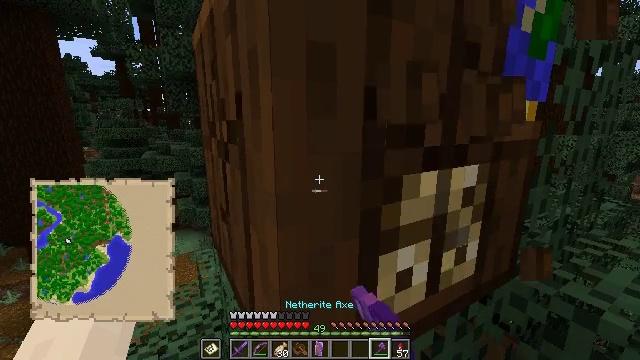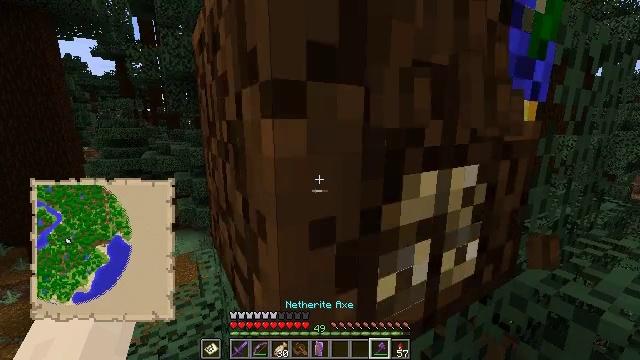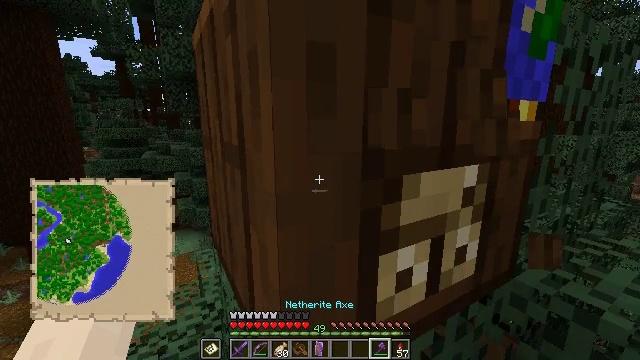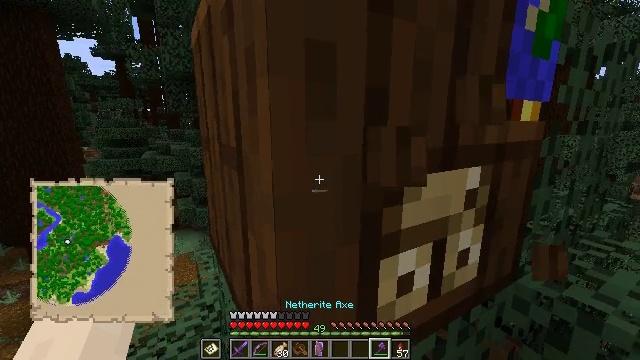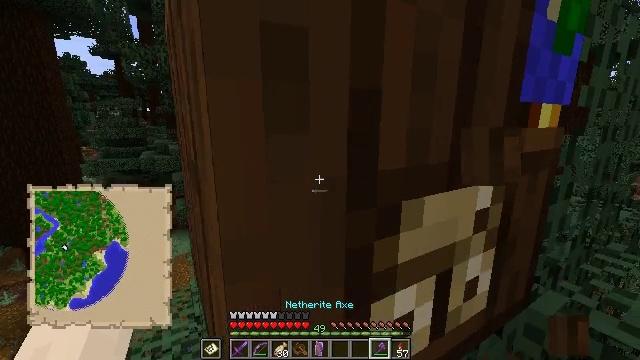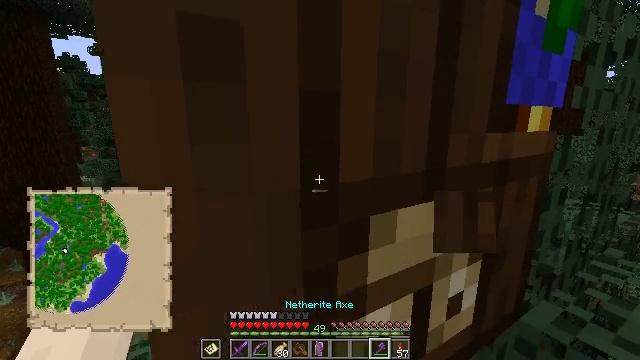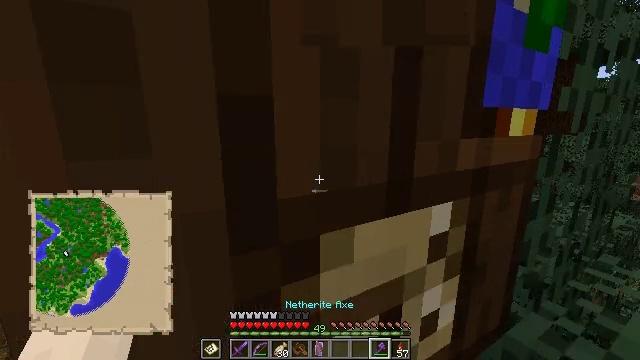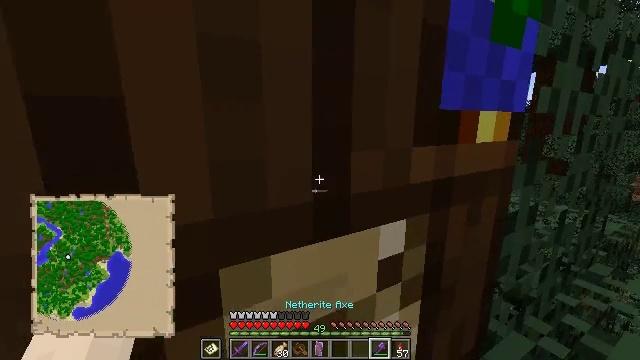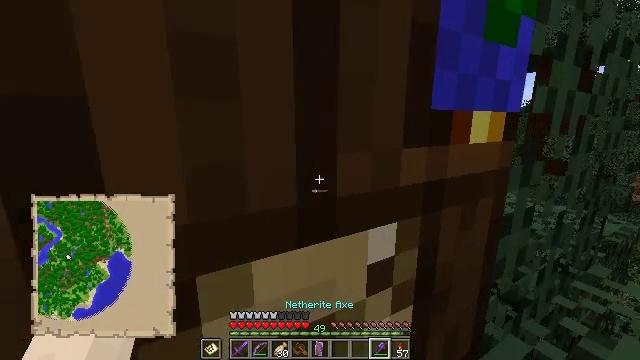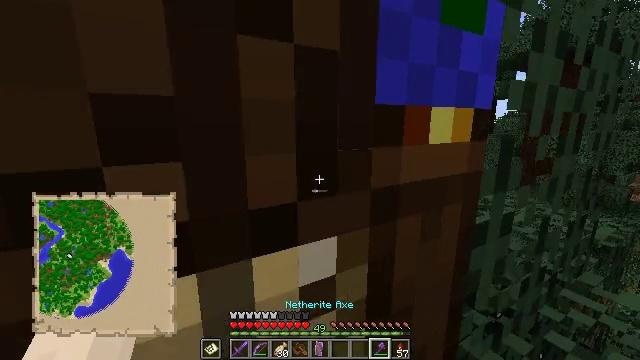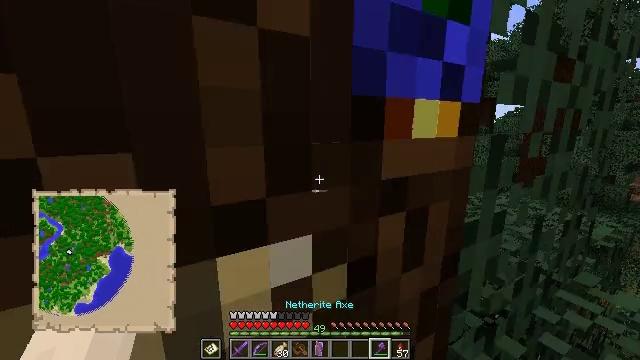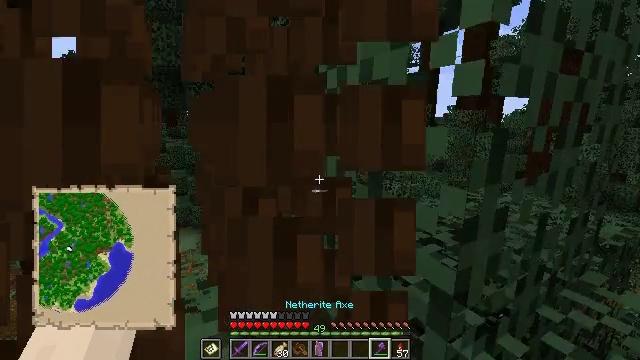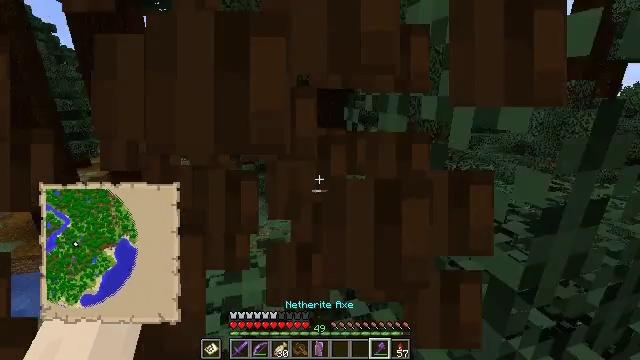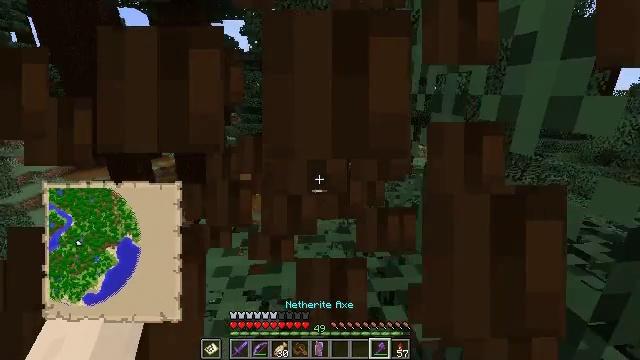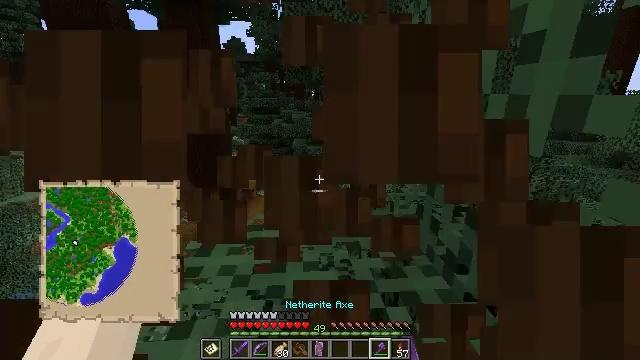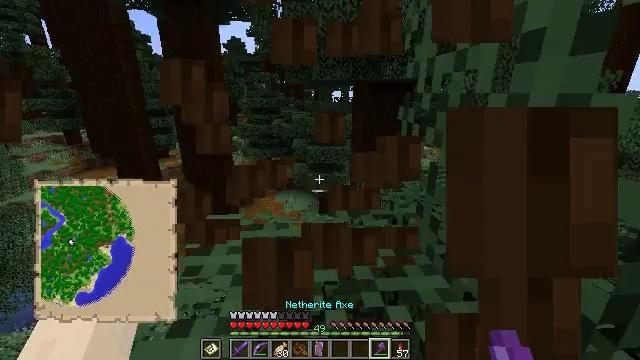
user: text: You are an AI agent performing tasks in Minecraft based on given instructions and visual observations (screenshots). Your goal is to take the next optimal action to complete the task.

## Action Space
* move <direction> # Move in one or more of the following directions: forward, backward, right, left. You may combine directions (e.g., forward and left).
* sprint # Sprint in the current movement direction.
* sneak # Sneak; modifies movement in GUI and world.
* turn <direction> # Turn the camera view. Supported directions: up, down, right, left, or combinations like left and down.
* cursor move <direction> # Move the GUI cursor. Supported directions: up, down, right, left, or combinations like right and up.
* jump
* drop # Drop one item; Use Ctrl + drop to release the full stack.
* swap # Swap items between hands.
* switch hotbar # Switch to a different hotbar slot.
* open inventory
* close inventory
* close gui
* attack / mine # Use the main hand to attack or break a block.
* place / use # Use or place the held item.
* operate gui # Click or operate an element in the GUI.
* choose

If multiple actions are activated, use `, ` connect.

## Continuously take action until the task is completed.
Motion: motion action
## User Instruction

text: Left click on the cartography table to mine it.
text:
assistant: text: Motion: attack / mine
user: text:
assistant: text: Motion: no_op
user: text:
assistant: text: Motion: move forward
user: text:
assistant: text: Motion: move forward
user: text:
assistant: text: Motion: move forward
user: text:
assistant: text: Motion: move forward
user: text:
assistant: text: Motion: move forward
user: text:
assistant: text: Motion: move forward
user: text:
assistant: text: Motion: attack / mine
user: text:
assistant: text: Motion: attack / mine
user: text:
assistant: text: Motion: turn left, attack / mine
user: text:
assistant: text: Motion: turn left and down, attack / mine
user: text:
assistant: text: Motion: turn left, attack / mine
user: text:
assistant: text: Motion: turn left, attack / mine
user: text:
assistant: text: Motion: attack / mine
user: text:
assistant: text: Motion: no_op